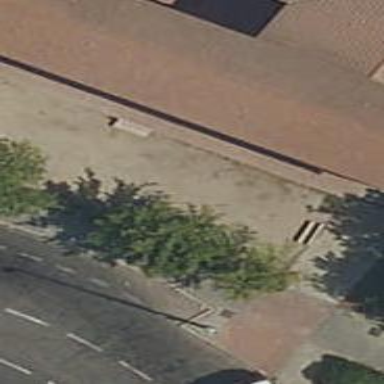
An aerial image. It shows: Part of building.